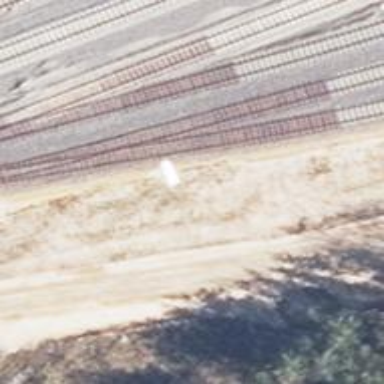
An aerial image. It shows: Railway with electrified contact lines running along embankment.